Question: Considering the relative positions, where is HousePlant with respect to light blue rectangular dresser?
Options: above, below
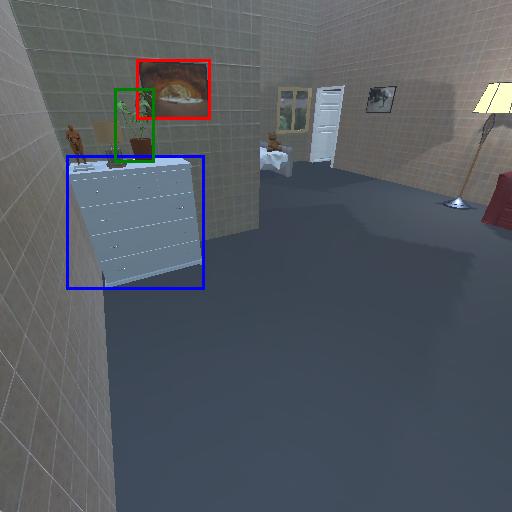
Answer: above